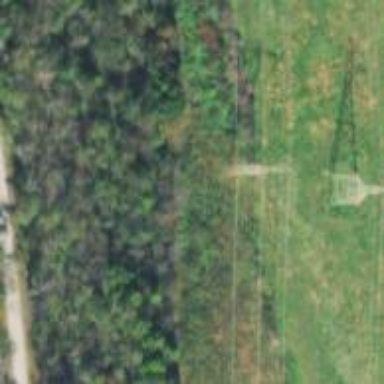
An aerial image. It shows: Lattice structure tower used for power distribution.